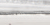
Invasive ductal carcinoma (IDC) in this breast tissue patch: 0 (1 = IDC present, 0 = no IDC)